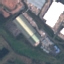
Land use / land cover: Industrial